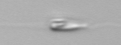
Label: flagellate_morphotype3